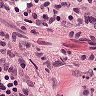
Metastatic tissue present: no